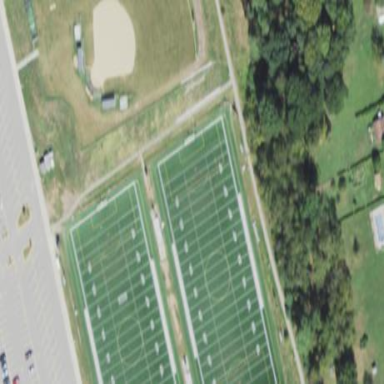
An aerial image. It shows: American football pitch for leisure and sport activities.